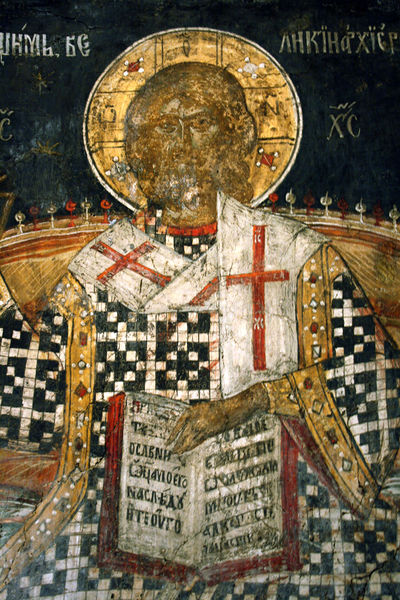
Titel: Petrus und Paulus Kirche Innenraum
Standort:  (EU - Bulgarien); Veliko Tirnovo (EU - Bulgarien)
Schlagwörter: blau, gott, hand, kopf, mann, weiß, bunt, kariert, rot, schal, malerei, muster, schachbrettmuster, alt, bart, bibel, gesicht, kragen, flach, gold, haare, mantel, borte, edelsteine, schrift, buch, kreuz, schwarzweiss, mosaik, quadrate, kaputt, heiligenschein, kreuze, nimbus, christus, jesus, griechisch, mittelalter, heiliger, heilig, ikone, ornat, russisch, glorie, blattgold, kreus, kreiz, kyrillisch, orthodox, kyrilisch, 13. jahrhundert, heilg, xc, biblem